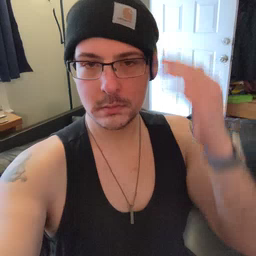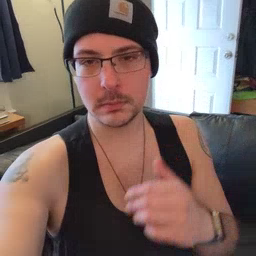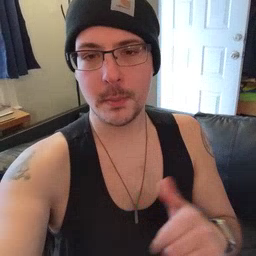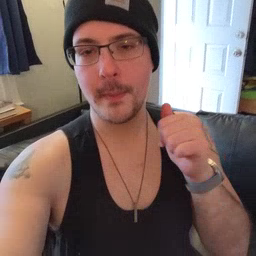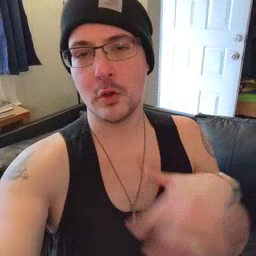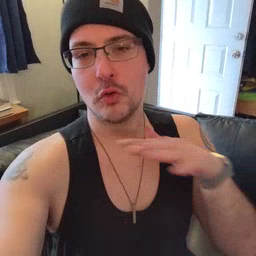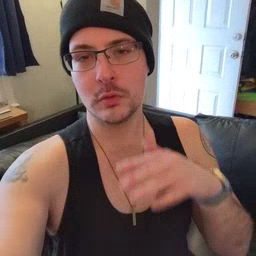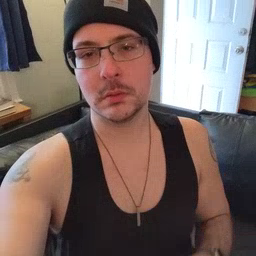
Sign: backyard